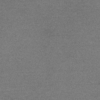
Label: dusty